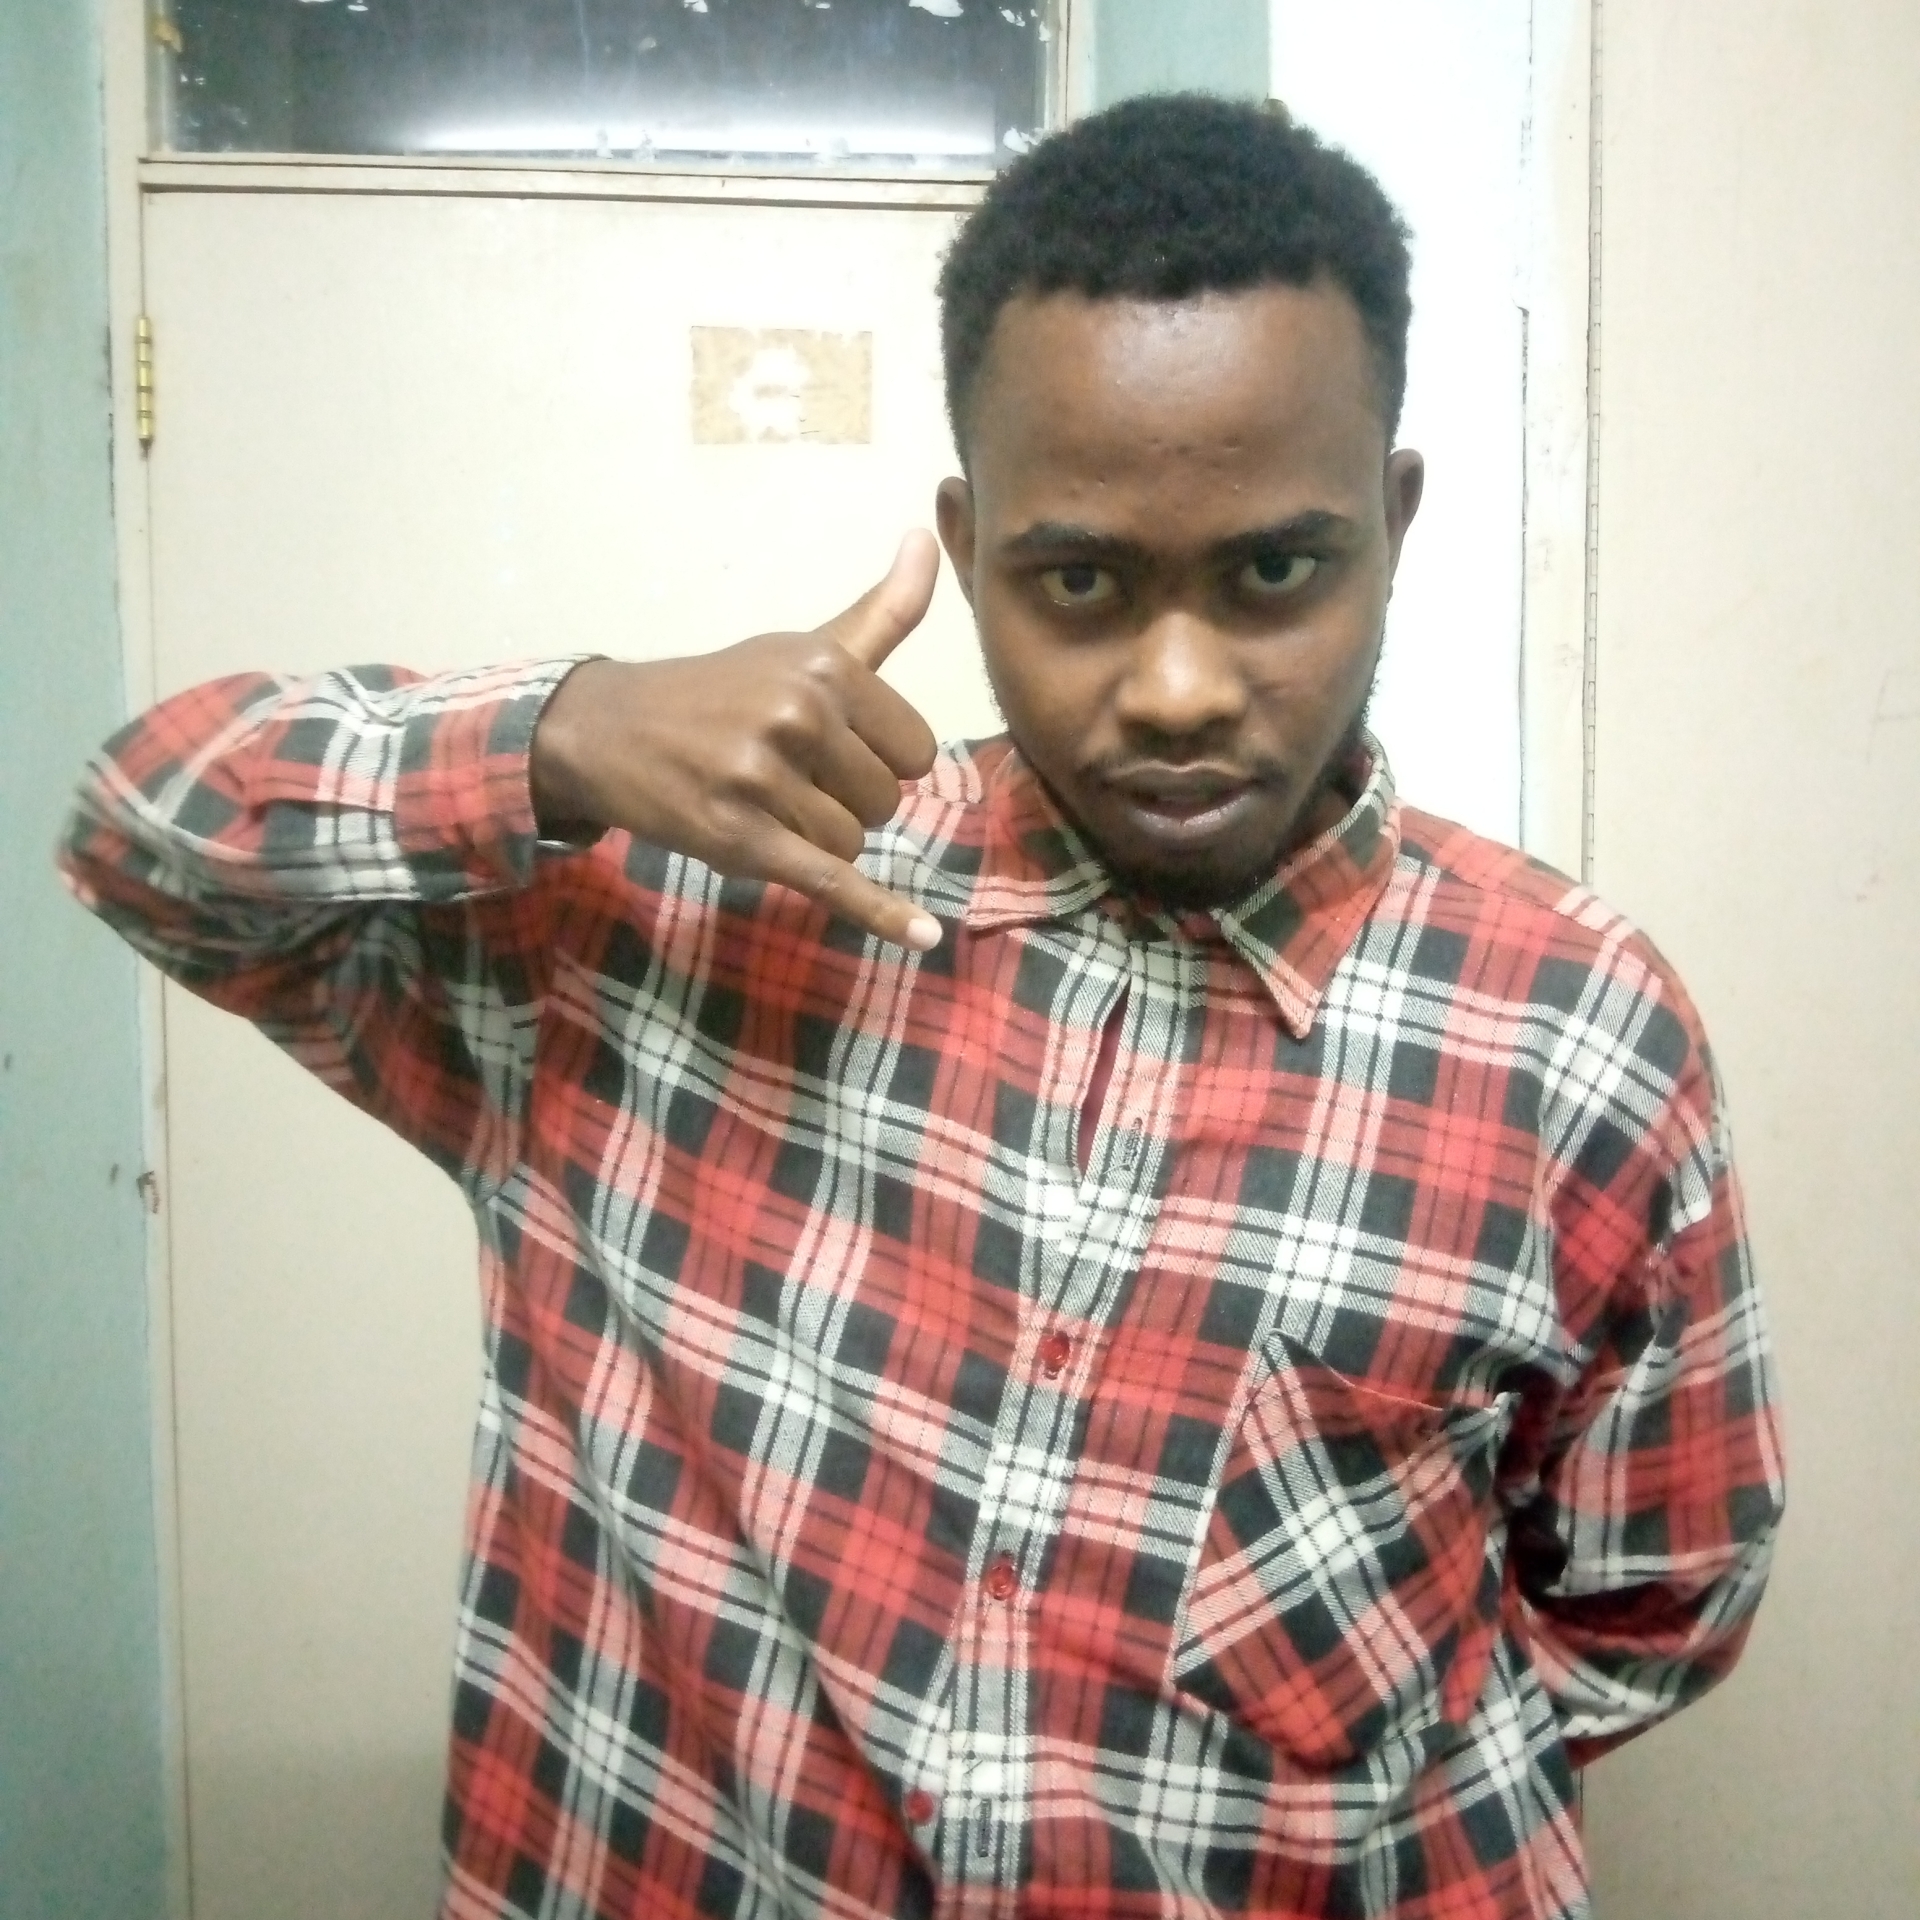
Label: clear